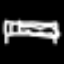
Label: bed